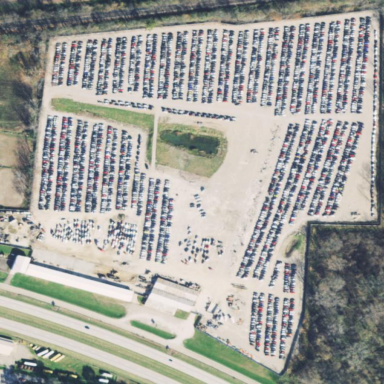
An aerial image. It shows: Industrial area designated for auto wrecking activities.